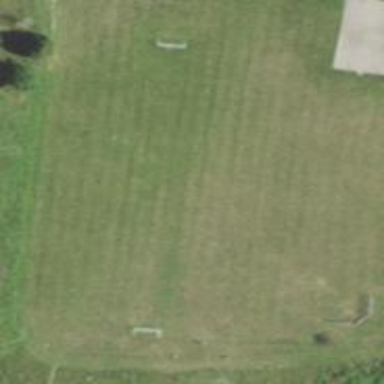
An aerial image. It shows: Soccer pitch for leisureland activities.